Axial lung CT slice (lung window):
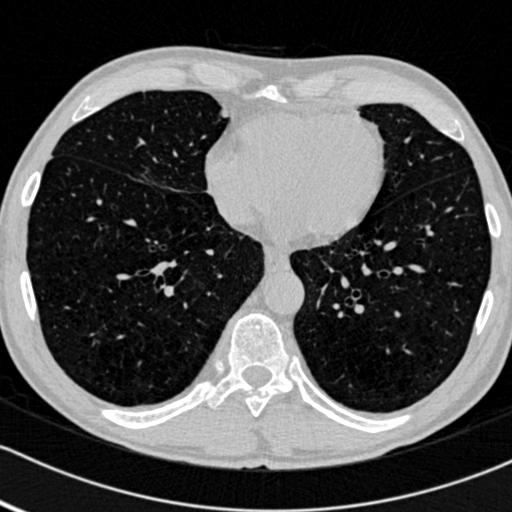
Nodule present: no